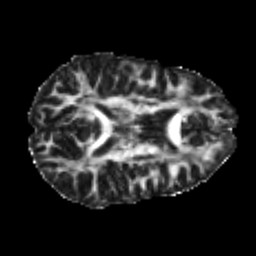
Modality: FA
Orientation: axial
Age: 24
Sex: male
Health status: healthy
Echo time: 0.074 s